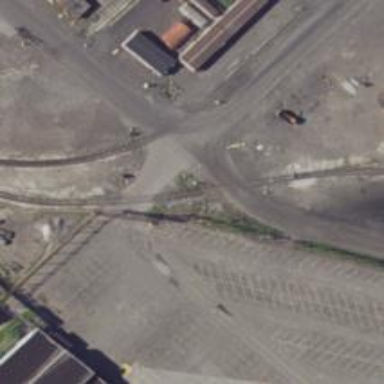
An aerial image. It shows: Level crossing along the railway.